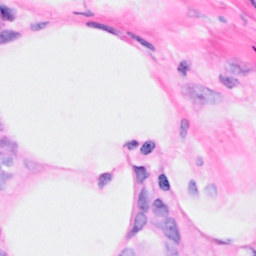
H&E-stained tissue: Breast